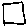
Label: square